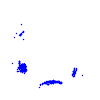
Particle: electron